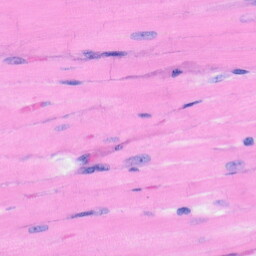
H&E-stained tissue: Heart